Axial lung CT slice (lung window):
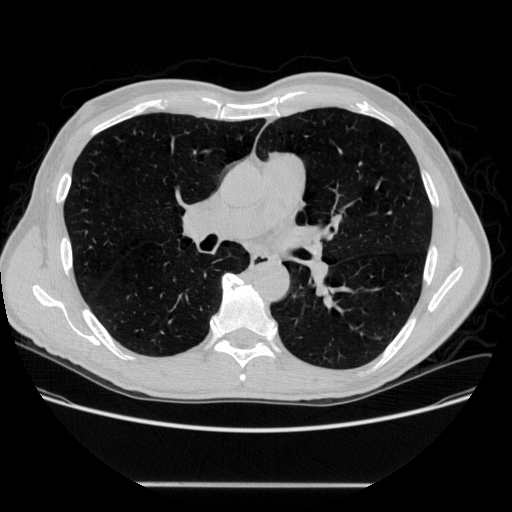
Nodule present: no